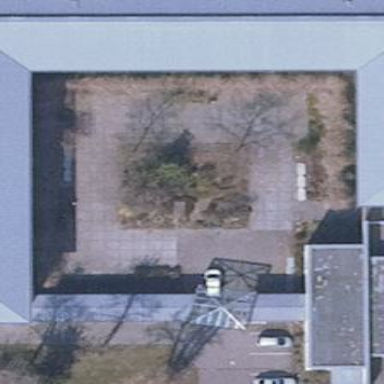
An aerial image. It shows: Hospital building with hipped roof.